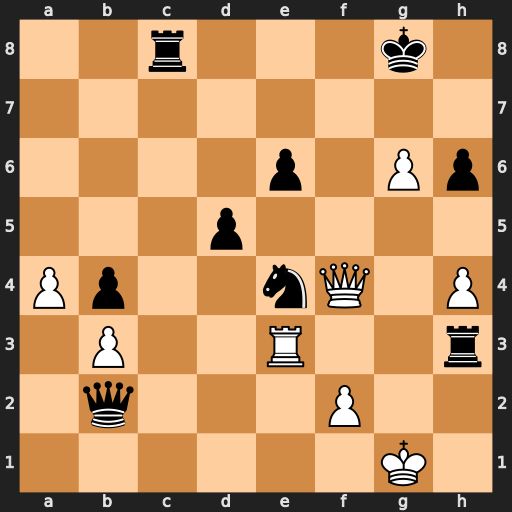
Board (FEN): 2r3k1/8/4p1Pp/3p4/Pp2nQ1P/1P2R2r/1q3P2/6K1
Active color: w
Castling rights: -
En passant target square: -
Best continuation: Qf7+ Kh8 Qh7#